Question: How can we set an image behalf of the text?
Following code is to display text in the input view:
'''
[self.textDocumentProxy insertText:[key currentTitle]];
'''
My code of paste board to display the image :
'''
NSData *imgData = UIImagePNGRepresentation(image);
[pasteBoard setData:imgData forPasteboardType:[UIPasteboardTypeListImage objectAtIndex:0]];
NSString* newStr = [[NSString alloc] initWithData:imgData encoding:NSUTF8StringEncoding];
[self.textDocumentProxy insertText:[pasteBoard string]];
'''
I have created a pasteboard with the images just I have to display the images in to input view.
See this picture for the concept :

## Note:
If anyone know please reply as answer or any suggestion will also acceptable.
Thanks!
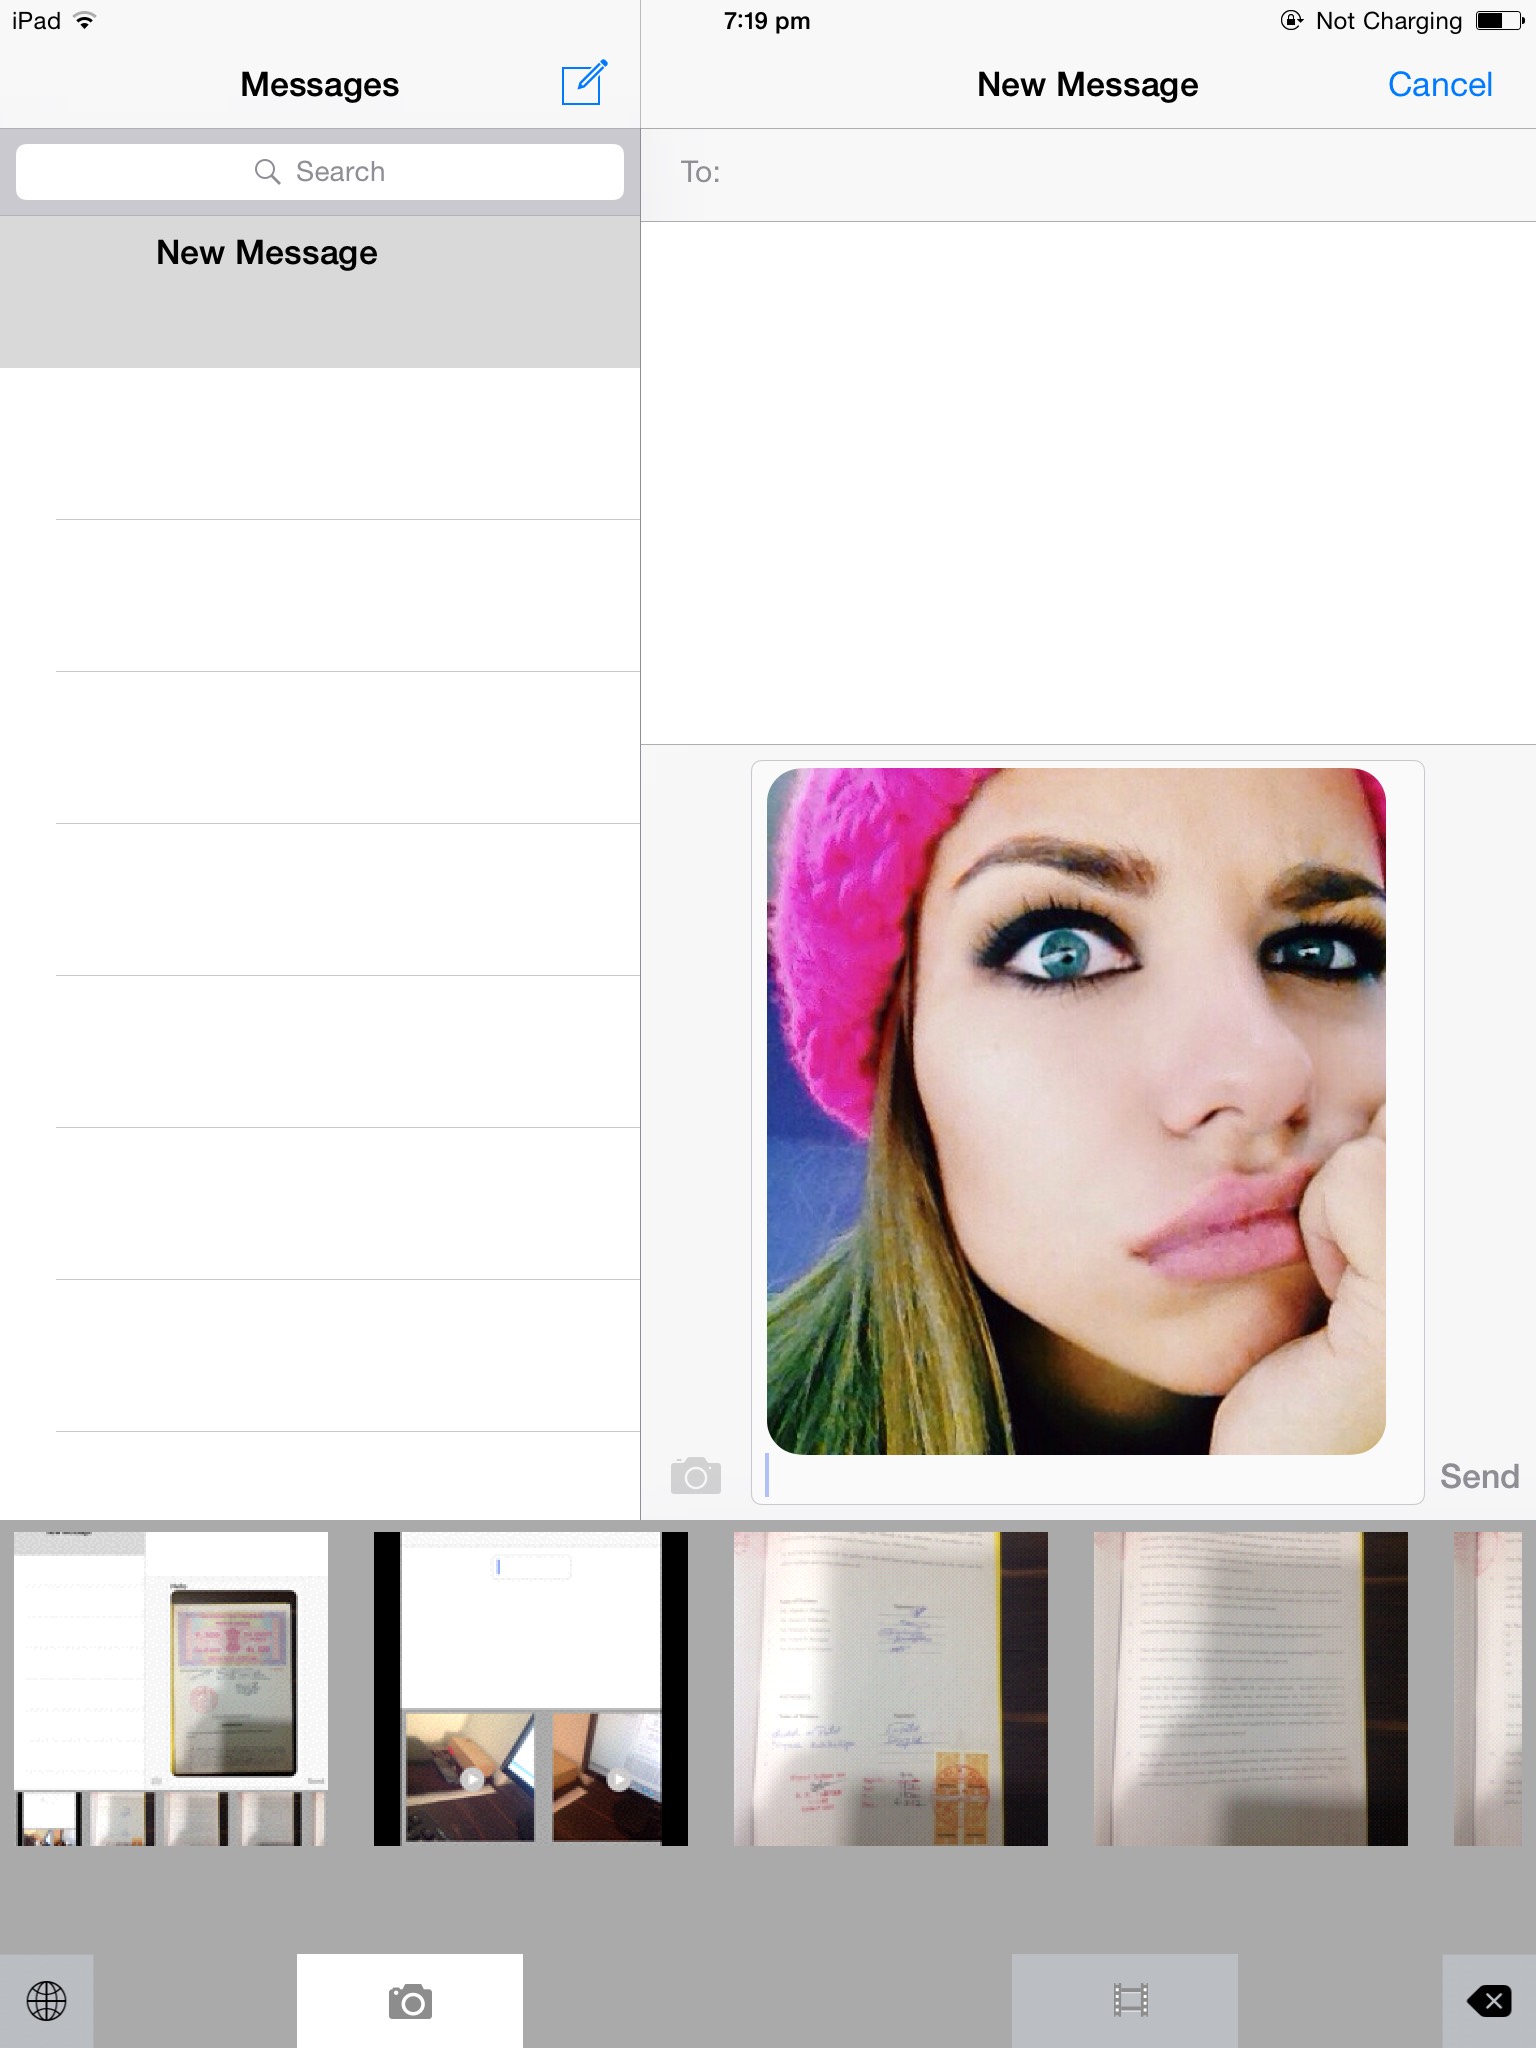
Answer: I have get solution for this question use clipboard copy and paste
'''
UIPasteboard *pasteBoard = [UIPasteboard generalPasteboard];
NSData *data = [self.Videoassets objectAtIndex:btn.tag];
NSLog(@"File size is : %.2f MB",(float)data.length/1024.0f/1024.0f);
[pasteBoard setData:data forPasteboardType:@"public.mpeg-4"];
'''